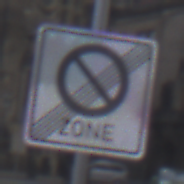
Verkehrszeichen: EndeEingeschraenktesHalteverbotZone
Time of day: MorningAfternoon
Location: Outdoor (Urban)
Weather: PartlyCloudy
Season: NotSpecified
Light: Natural